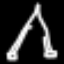
Label: The Eiffel Tower